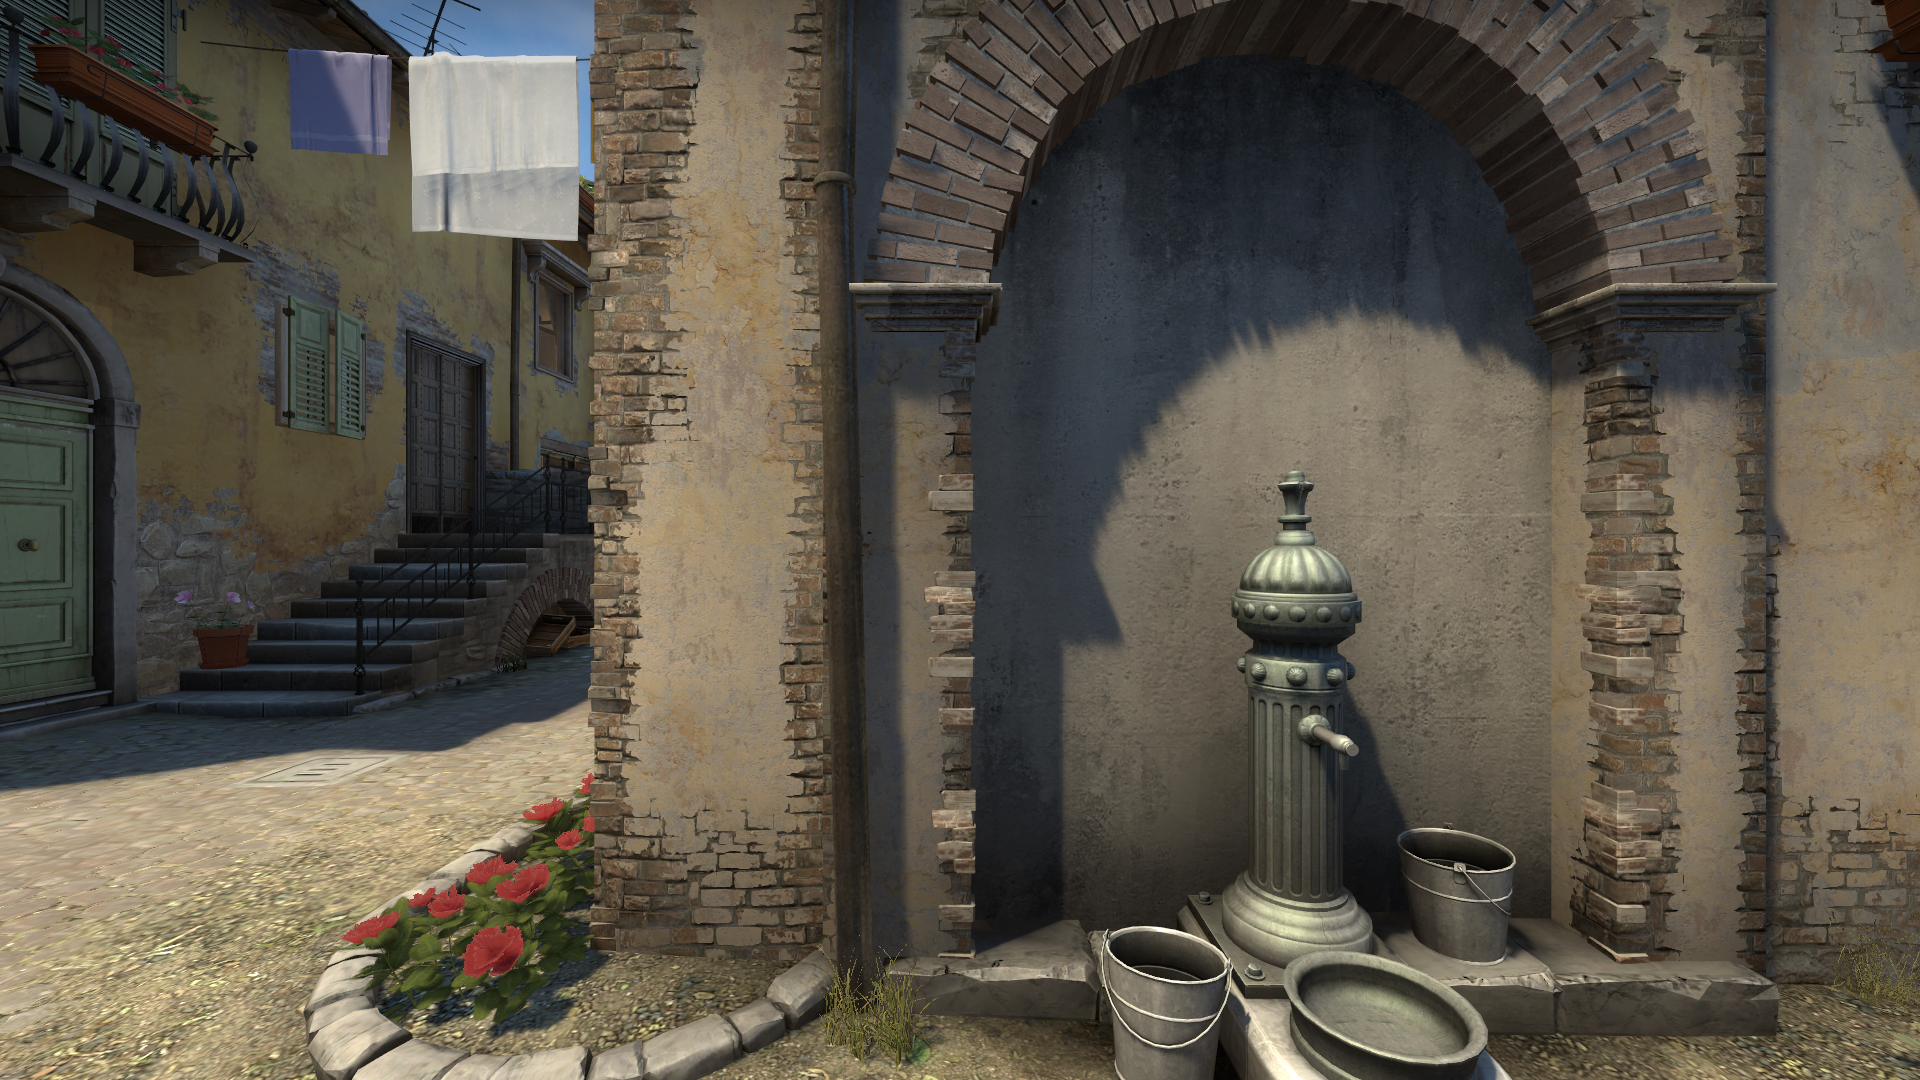
Map: de_inferno